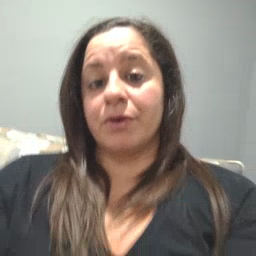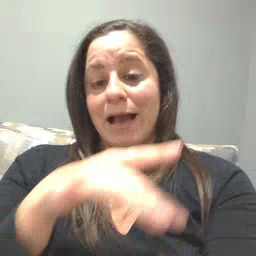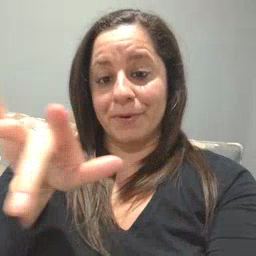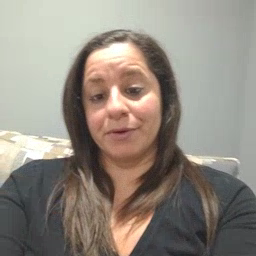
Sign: empty